Question: I have this simple html code :
'''
<div class='d'>
<span> <PHONE> </span>
<input type='button' class='b'/>
</div>
'''
When a button is clicked , I apply this style :
'''
.dropped span
{
transform: translateZ(200px ) rotatez(120deg);
color:red;
transition: all 1.3s ease-in;
}
'''
via
'''
$(".b").on('click',function (){
$(".d").addClass('dropped')
})
'''
So here is the result :

I don't want it to be rotated on the '6' digit.
I want it to be rotated on the '1' digit.
How can I do that ?
<URL>
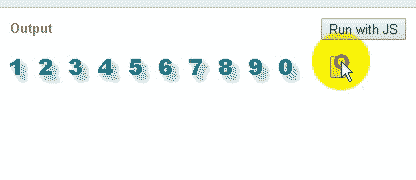
Answer: You need to specify the 'transform-origin' to '0 50%;'.
Note that transforms normaly <URL> like '<span>' so I changed it's display property to 'inline-block;' :
'''
$(".b").on('click', function() {
$(".d").addClass('dropped')
})
'''
'''
.d {
font-family: 'Orbitron', sans-serif;
/* font style. Default uses Google fonts */
text-shadow: 2px 2px #B4EAF3, 3px 3px #B4EAF3, 4px 4px #B4EAF3, 5px 5px #B4EAF3, 6px 6px #B4EAF3;
font-size: 4vw;
color: #207688;
letter-spacing: 15px;
font-weight: 800;
position: relative;
}
.d span {
display: inline-block;
transform-origin: 0 50%;
}
.dropped span {
transform: rotate(120deg);
color: red;
transition: all 1.3s ease-in;
}
'''
'''
<script src="https://ajax.googleapis.com/ajax/libs/jquery/2.1.1/jquery.min.js"></script>
<div class='d'>
<span> <PHONE> </span>
<input type='button' class='b' />
</div>
'''
More info on the 'transform-origin' property on <URL>